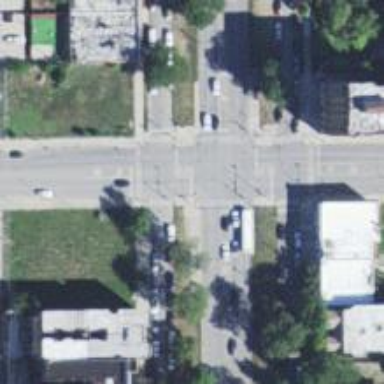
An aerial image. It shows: Footway that serves as traffic island.